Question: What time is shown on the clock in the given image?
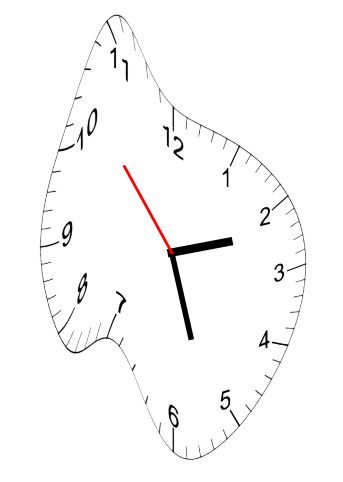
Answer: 02:26:53